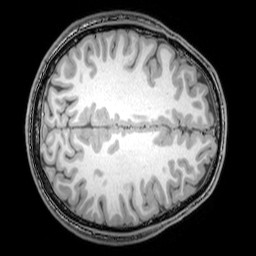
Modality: T1w
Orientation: axial
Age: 23
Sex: male
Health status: healthy
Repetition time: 0.081 s
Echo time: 0.037 s